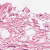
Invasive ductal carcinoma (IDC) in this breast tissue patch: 0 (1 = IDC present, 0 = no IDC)